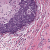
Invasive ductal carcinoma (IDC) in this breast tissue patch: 0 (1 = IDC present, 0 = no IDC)